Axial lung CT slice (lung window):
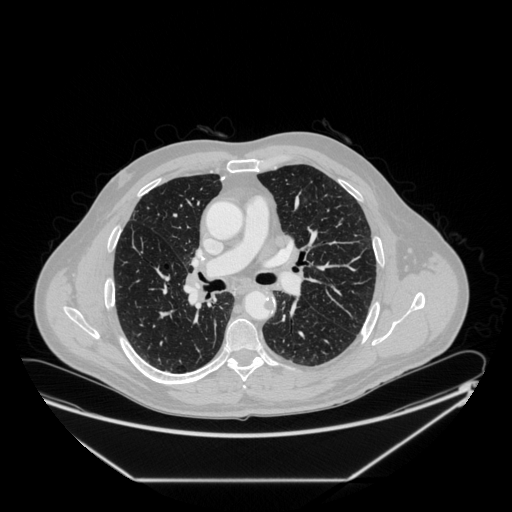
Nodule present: no